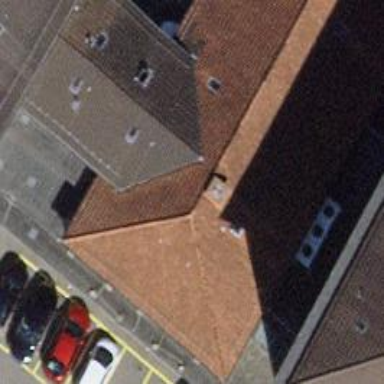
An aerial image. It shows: Restaurant.